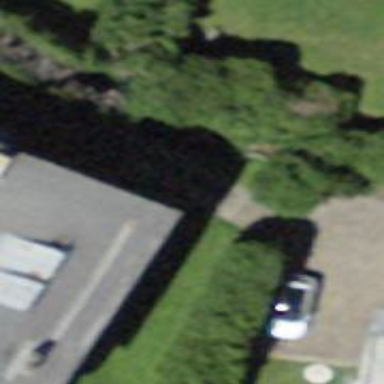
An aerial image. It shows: Alley classified as service road.